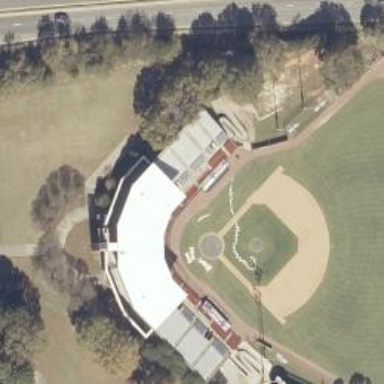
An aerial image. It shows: Baseball stadium building.